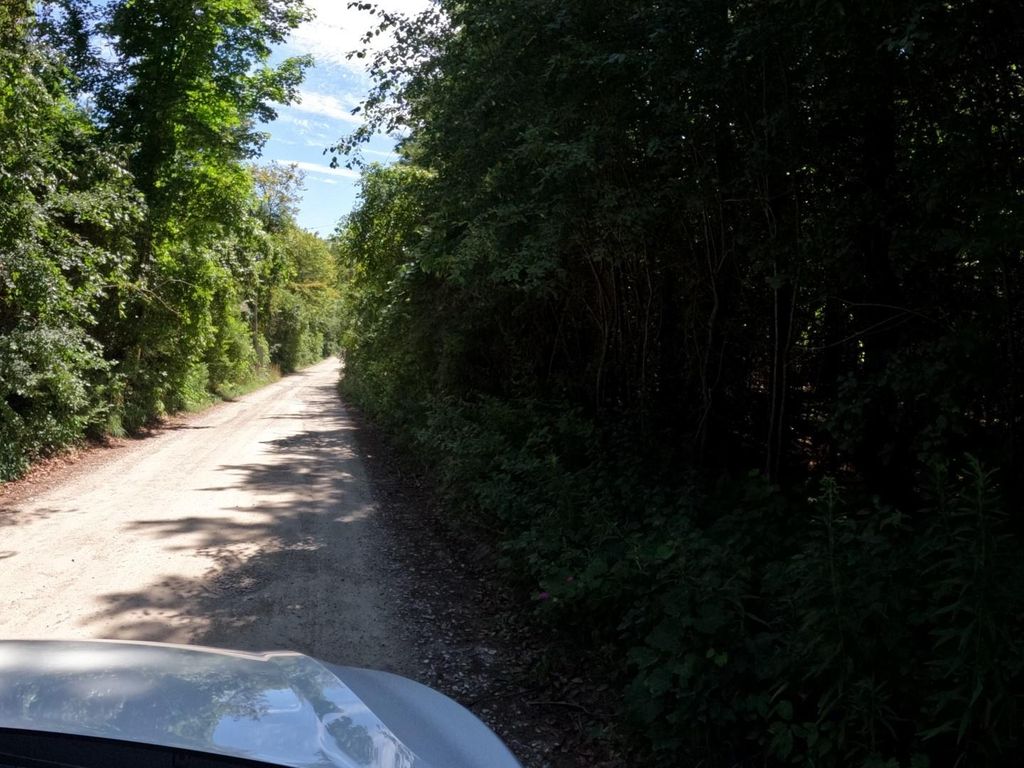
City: kitchener-waterloo